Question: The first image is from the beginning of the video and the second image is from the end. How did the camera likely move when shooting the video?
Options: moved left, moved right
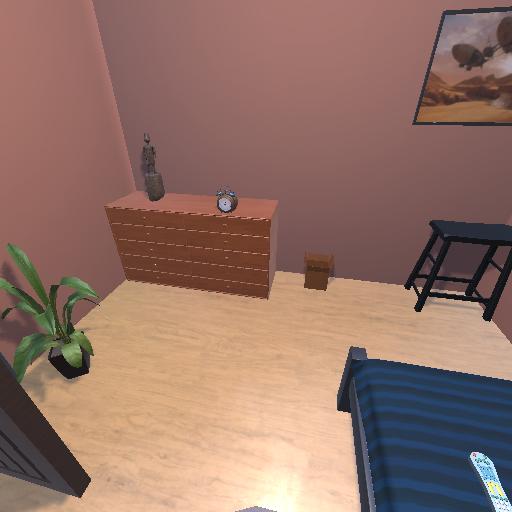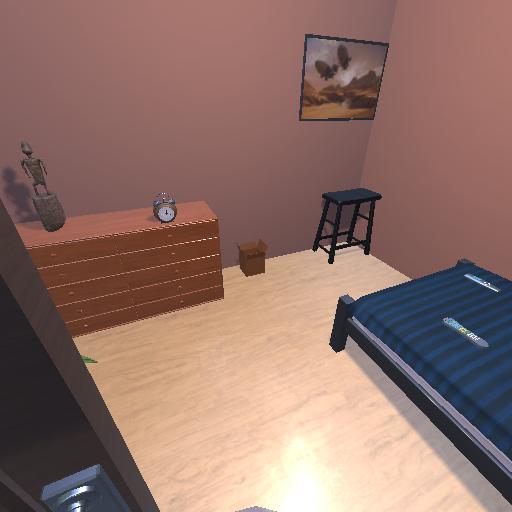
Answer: moved left